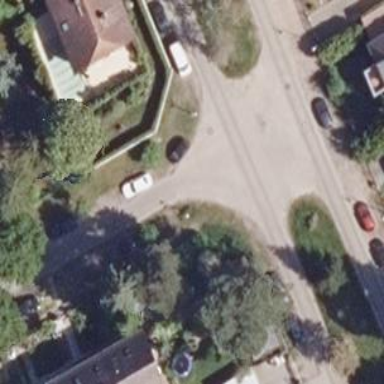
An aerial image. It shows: Residential road.